Interaction volume radius: 10 \u00c5
Interaction volume height: 30 \u00c5
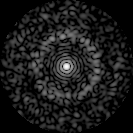
Disorder parameter: 0.832